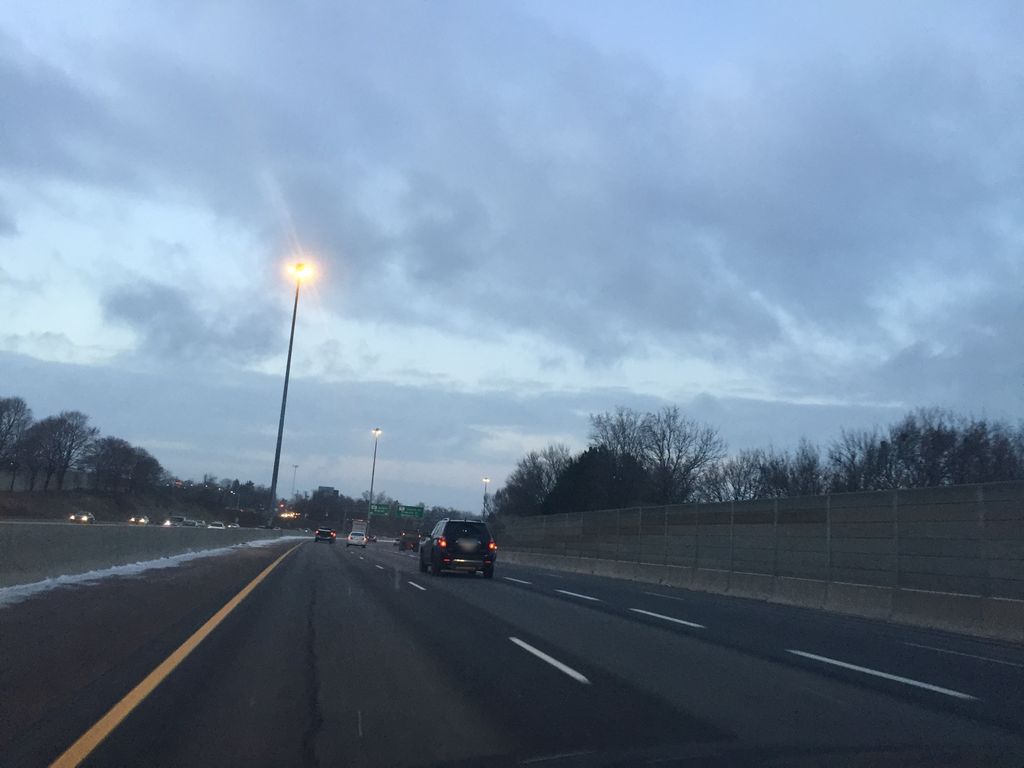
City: kitchener-waterloo